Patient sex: M
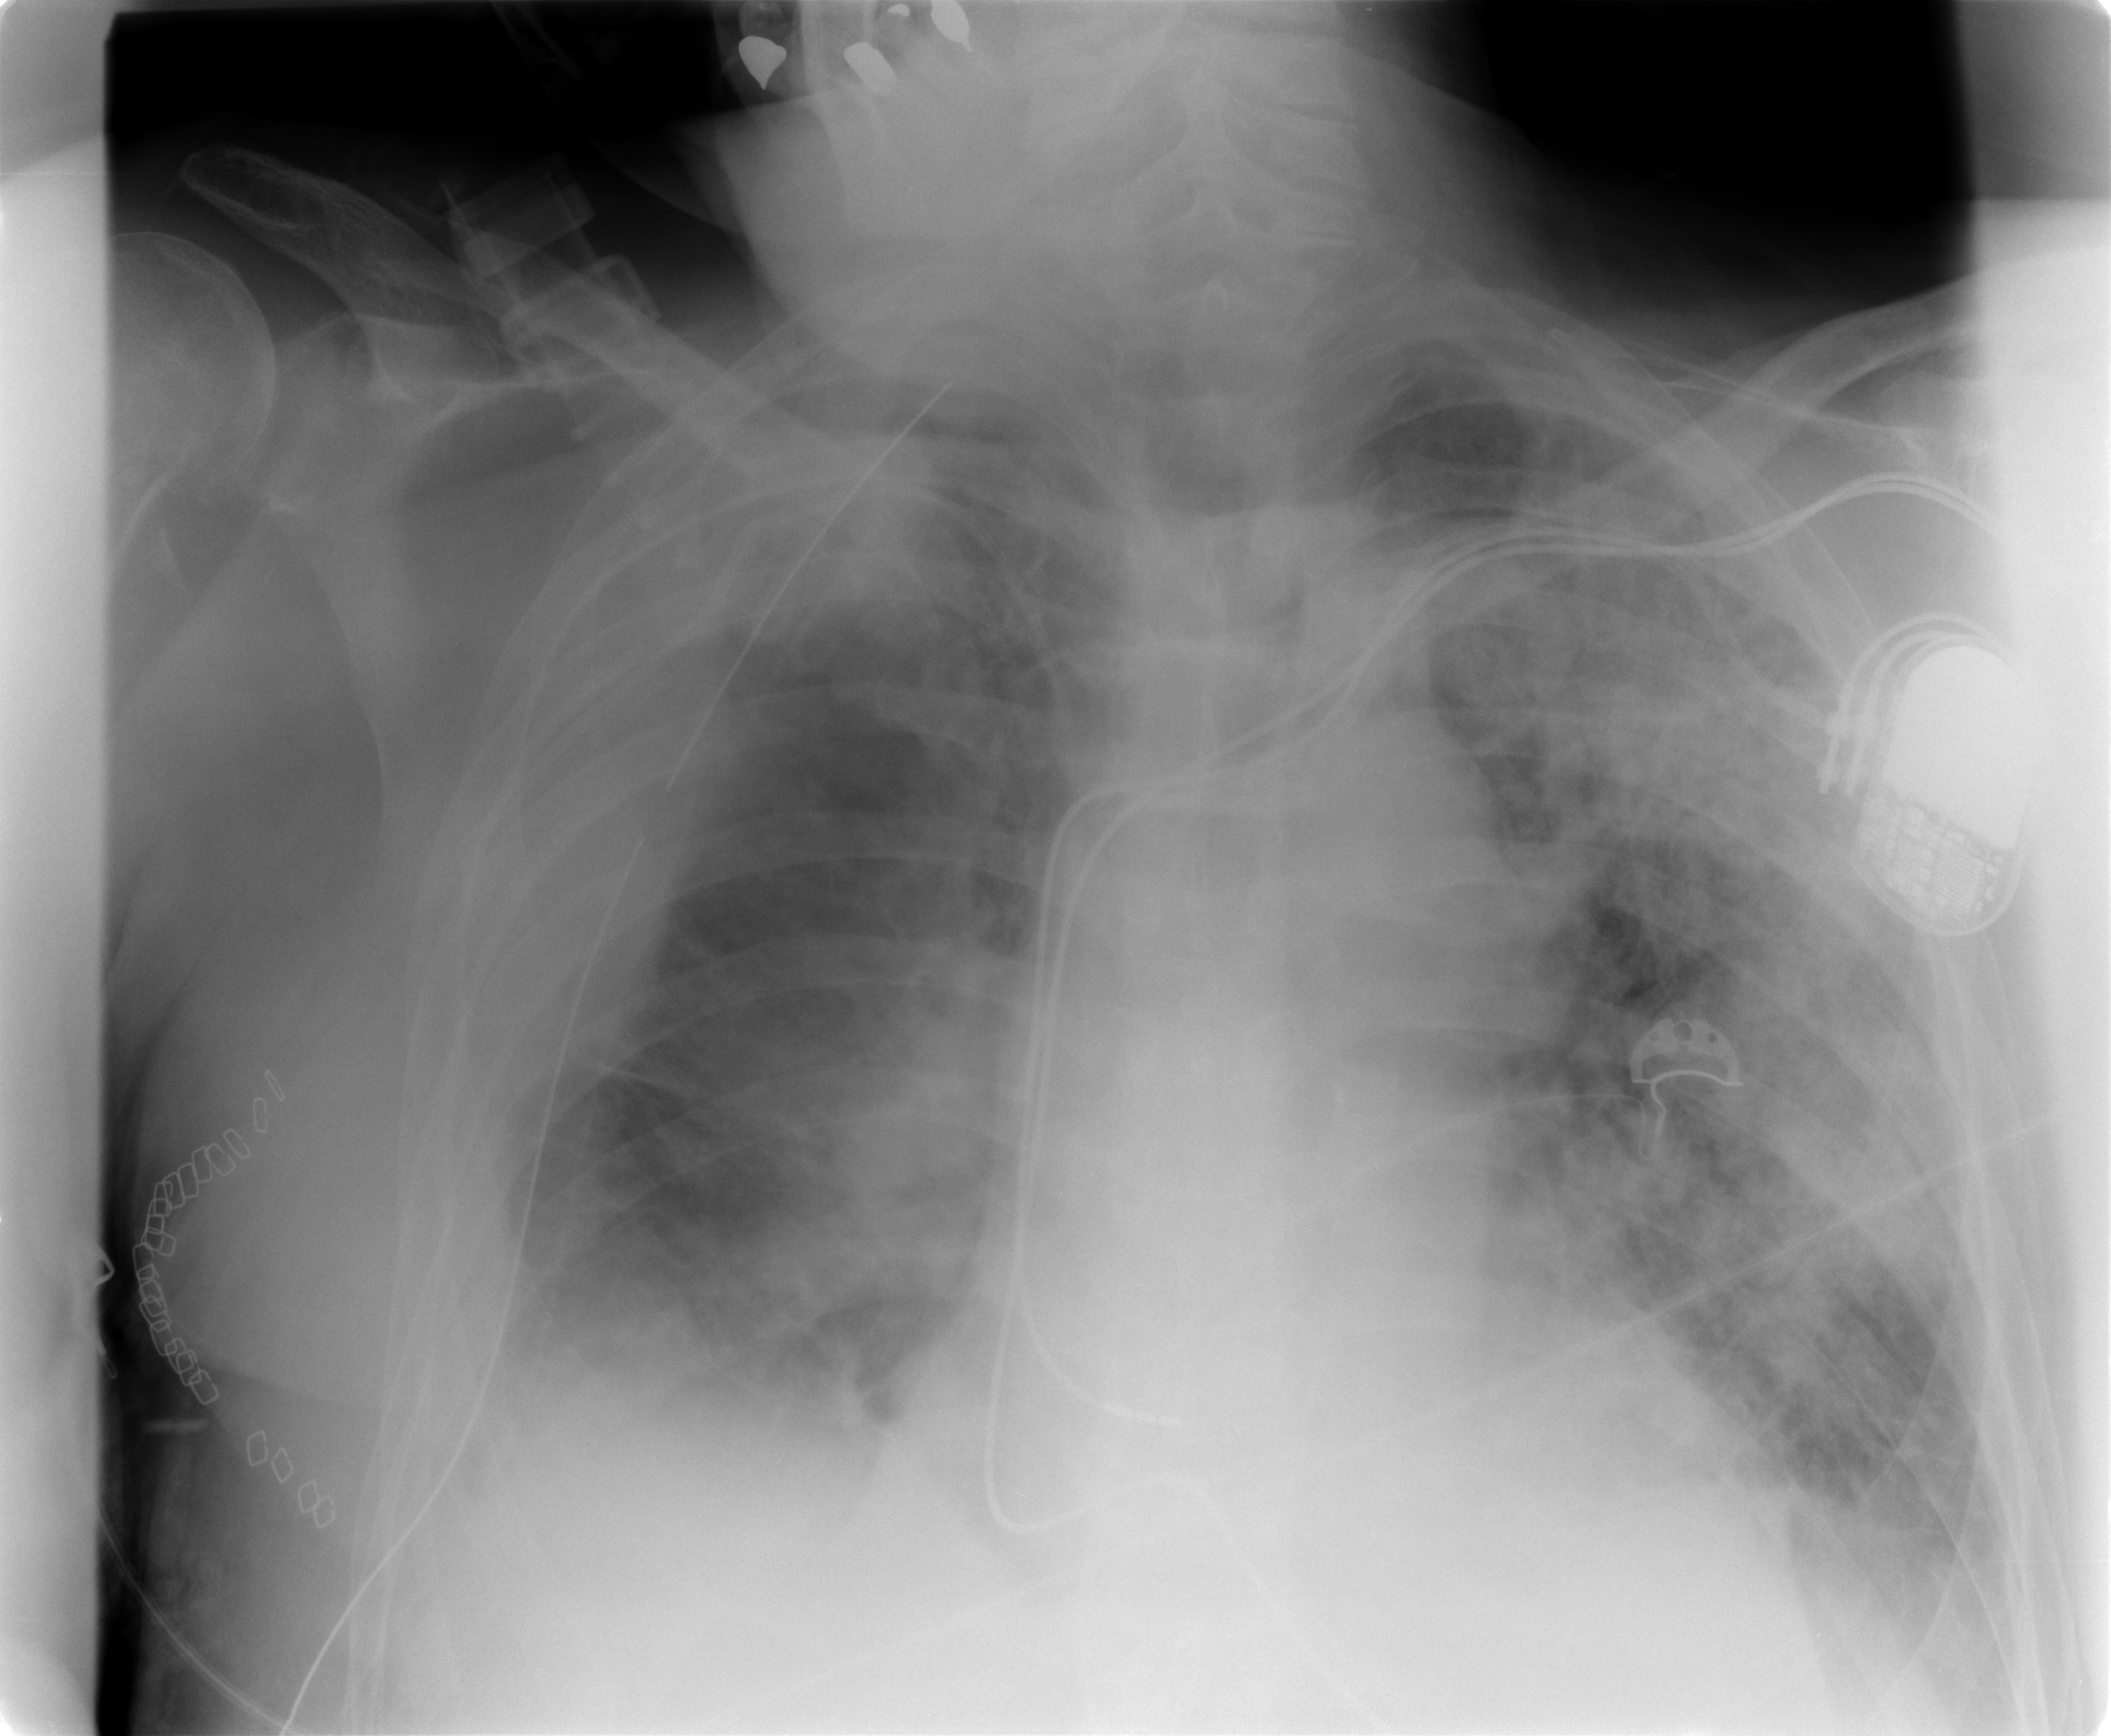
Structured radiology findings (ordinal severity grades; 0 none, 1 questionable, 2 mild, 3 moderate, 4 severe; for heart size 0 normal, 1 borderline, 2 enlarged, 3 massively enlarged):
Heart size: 0
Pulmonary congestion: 0
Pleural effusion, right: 2
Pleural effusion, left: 2
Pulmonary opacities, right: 2
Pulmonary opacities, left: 2
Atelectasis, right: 2
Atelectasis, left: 2